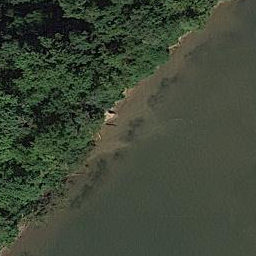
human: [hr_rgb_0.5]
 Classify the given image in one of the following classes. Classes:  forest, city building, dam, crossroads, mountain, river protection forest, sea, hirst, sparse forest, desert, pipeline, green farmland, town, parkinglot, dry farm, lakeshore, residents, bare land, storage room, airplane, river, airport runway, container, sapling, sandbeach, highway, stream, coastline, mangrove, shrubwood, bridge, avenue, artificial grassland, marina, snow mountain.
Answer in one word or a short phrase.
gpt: river protection forest